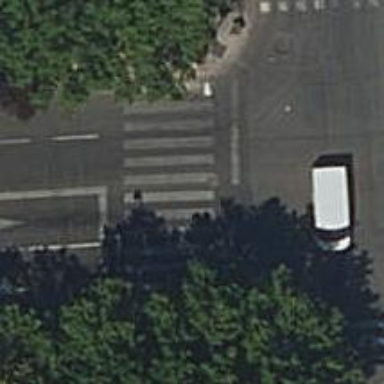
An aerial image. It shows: Road crossing with traffic signals.